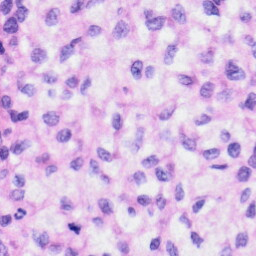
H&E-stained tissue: Liver